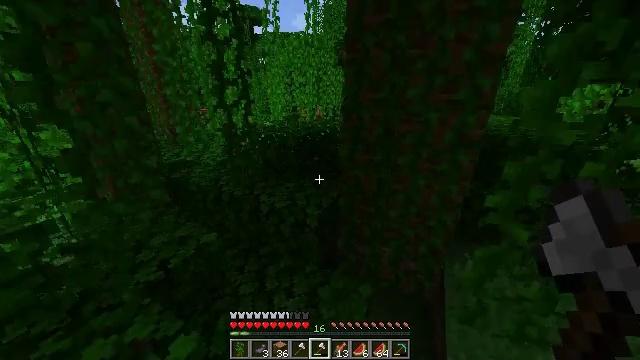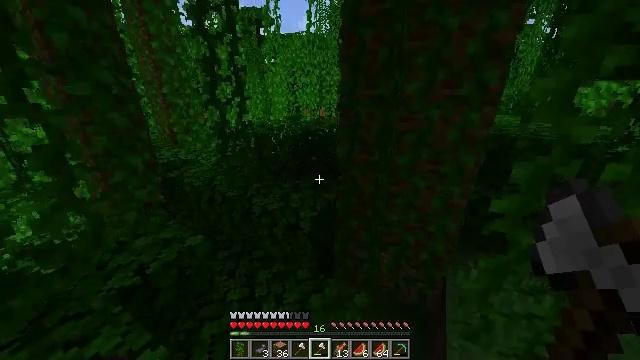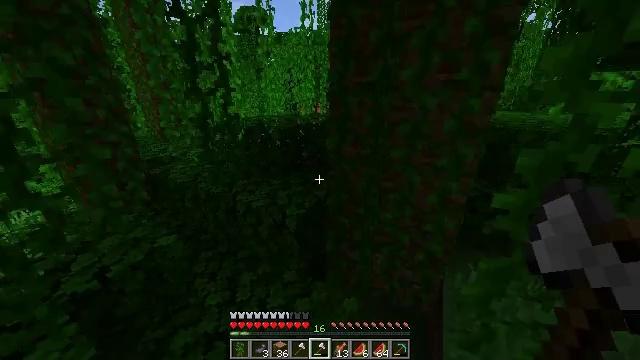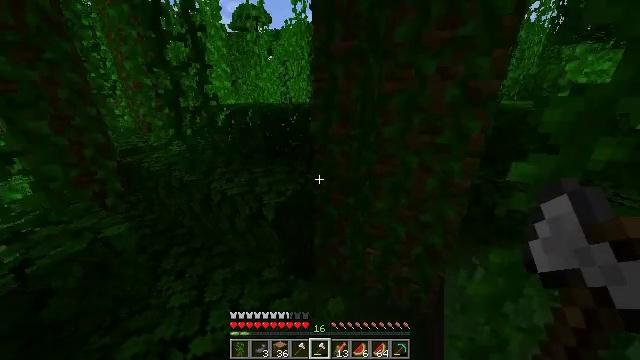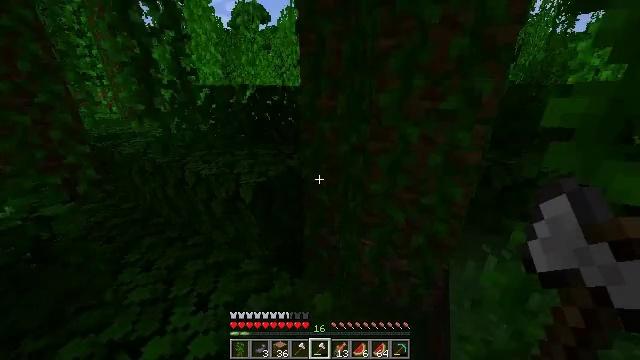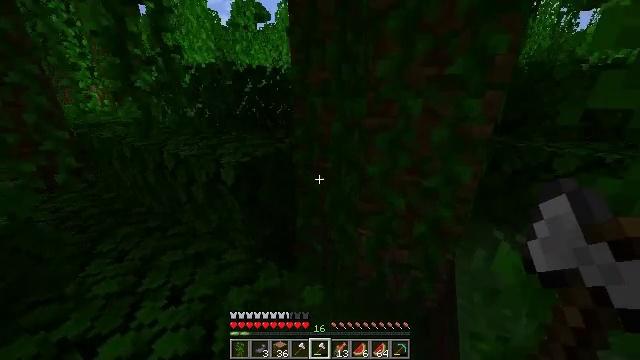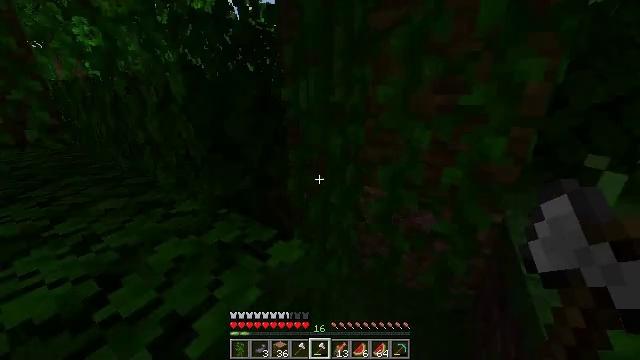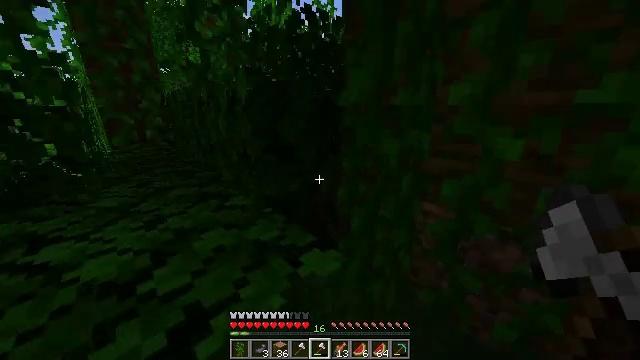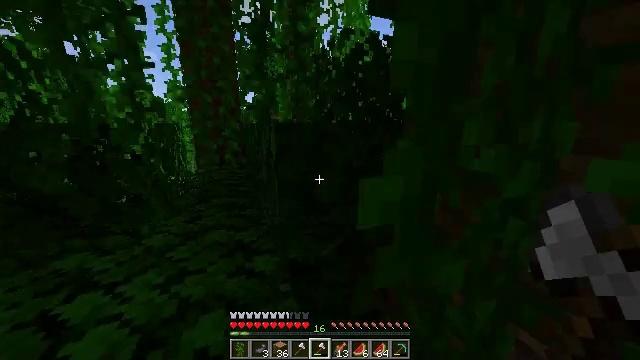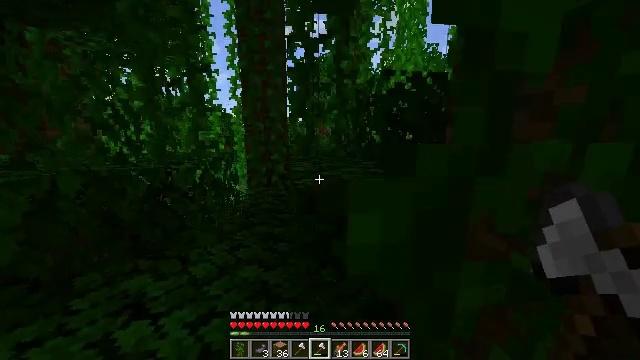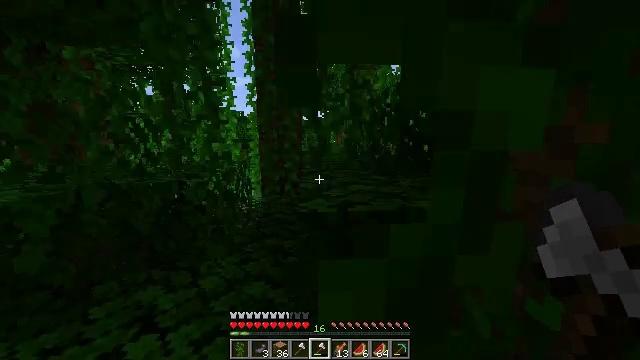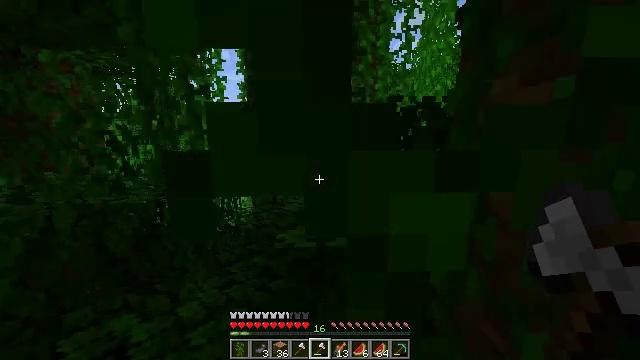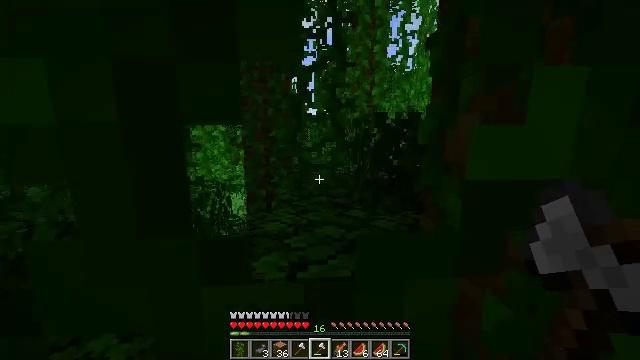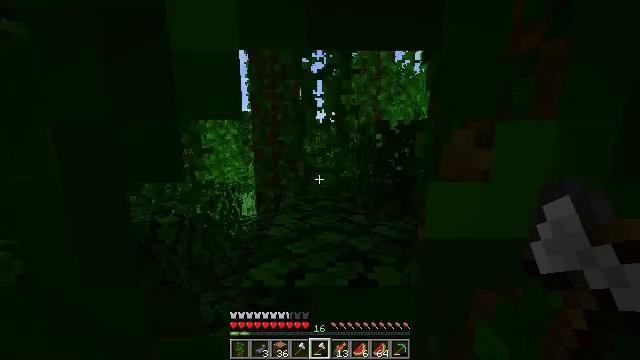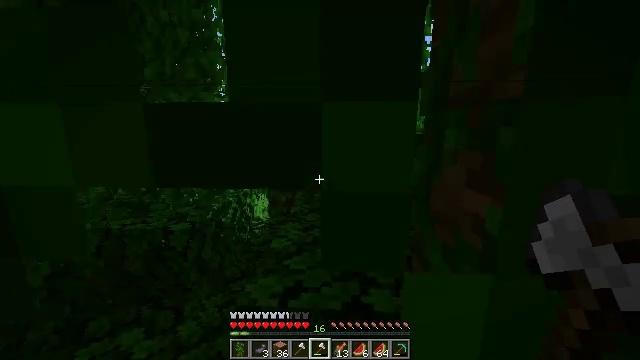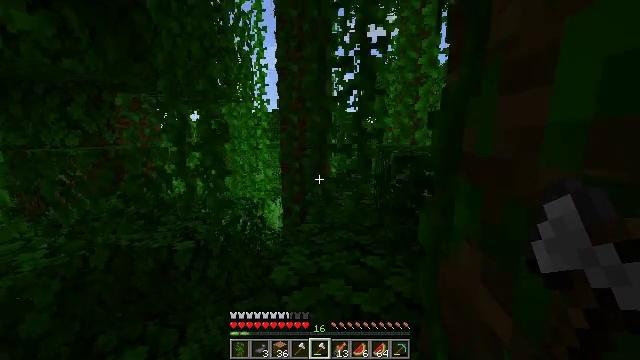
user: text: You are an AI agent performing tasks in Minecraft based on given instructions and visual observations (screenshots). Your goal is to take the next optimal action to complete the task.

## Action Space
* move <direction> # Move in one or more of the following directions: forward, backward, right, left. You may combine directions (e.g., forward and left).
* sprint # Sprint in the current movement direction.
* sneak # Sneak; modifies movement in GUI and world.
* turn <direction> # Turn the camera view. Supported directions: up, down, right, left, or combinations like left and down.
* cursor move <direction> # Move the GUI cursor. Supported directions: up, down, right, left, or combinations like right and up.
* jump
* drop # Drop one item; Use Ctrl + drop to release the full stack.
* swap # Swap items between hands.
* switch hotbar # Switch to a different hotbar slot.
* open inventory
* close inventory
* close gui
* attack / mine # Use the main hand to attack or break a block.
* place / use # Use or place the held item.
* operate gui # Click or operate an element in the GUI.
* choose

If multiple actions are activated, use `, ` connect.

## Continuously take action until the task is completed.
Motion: motion action
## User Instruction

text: Break the vines.
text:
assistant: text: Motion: move forward, sprint, turn left, jump
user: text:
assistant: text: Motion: move forward, sprint, jump
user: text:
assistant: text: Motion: move forward, sprint, jump
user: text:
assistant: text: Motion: move forward, jump
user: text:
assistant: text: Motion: move forward, jump
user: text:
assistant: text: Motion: move forward, turn left, jump
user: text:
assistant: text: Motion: move forward, turn left and up, jump
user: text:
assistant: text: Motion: move forward, turn left and up, jump
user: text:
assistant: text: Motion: move forward, sprint, turn left and up, jump
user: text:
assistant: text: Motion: move forward, sprint, turn left, jump
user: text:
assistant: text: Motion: move forward, sprint, jump
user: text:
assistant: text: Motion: move forward, jump
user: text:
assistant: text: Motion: move forward, turn left, jump
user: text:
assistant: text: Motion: move forward, turn left, jump
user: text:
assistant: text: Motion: move forward, turn left, jump
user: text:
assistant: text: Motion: move forward, turn left, jump
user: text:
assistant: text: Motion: move forward, turn left, jump
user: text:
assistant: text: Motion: move forward, sprint, jump
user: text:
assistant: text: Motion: move forward, sprint, jump
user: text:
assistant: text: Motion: move forward, sprint, jump
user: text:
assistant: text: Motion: move forward, sprint, jump
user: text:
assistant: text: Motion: move forward, jump
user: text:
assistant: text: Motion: move forward, jump
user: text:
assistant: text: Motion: move forward, jump
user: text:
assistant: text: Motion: move forward, turn right and down, jump
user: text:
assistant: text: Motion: move forward, turn right and down, jump
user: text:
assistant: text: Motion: move forward, sprint, turn right and down, jump
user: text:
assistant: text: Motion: move forward, sprint, turn right and down, jump
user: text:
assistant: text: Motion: move forward, sprint, turn right and down, jump
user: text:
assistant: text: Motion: move forward, sprint, turn right and down, jump